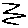
Label: zigzag